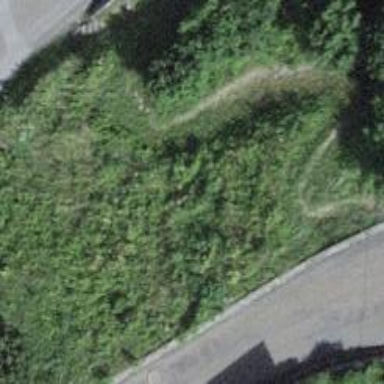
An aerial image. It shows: Set of steps on the road.